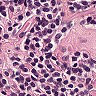
Metastatic tissue present: no